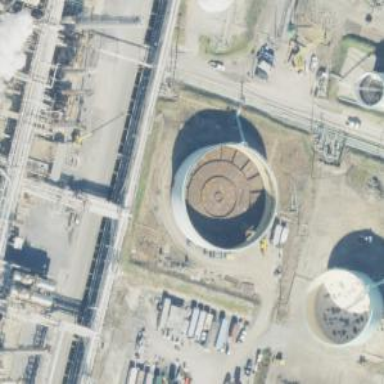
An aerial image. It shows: Storage tank which is man-made and housed in building.